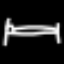
Label: bed